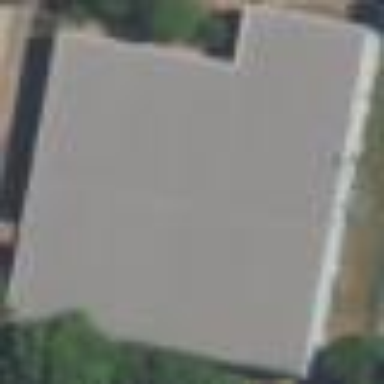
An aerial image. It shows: Kindergarten building.